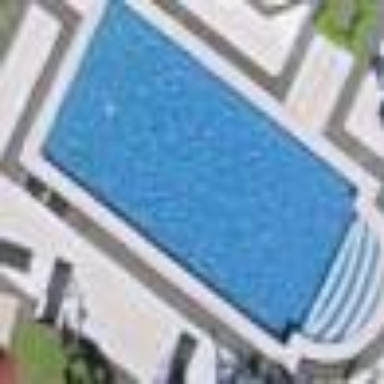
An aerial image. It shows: Swimming pool area designated for leisure and sports activities.